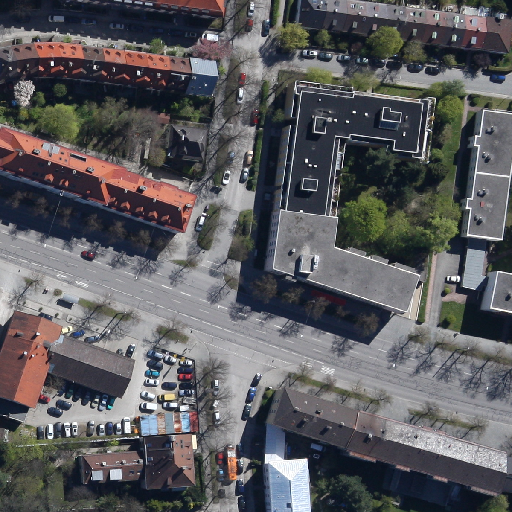
Referring expression: long truck